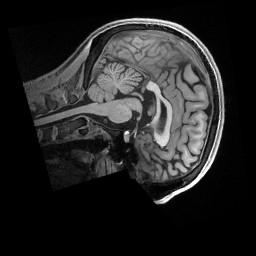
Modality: T1w
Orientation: sagittal
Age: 26
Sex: male
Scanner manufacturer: siemens
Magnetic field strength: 3 T
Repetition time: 2.5 s
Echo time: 0.00296 s